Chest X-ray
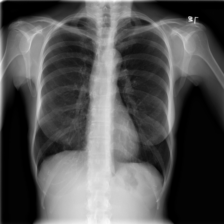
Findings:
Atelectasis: negative
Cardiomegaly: negative
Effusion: negative
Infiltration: negative
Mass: negative
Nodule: negative
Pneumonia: negative
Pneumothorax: negative
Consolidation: negative
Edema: negative
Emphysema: negative
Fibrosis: negative
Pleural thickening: negative
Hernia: negative